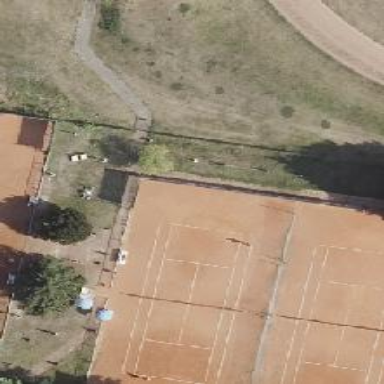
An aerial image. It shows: Clay tennis court on the leisure land pitch.